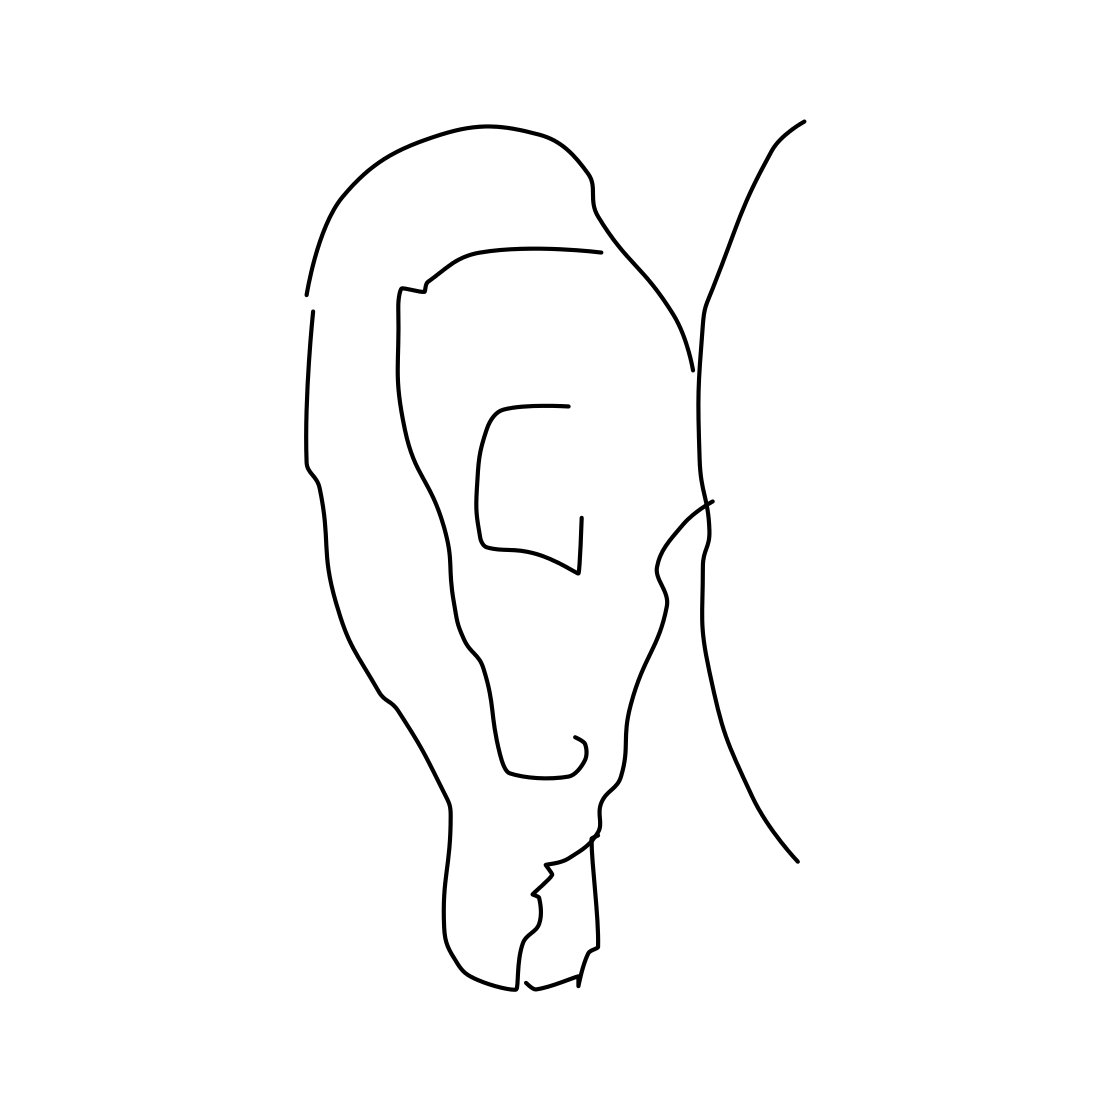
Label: ear